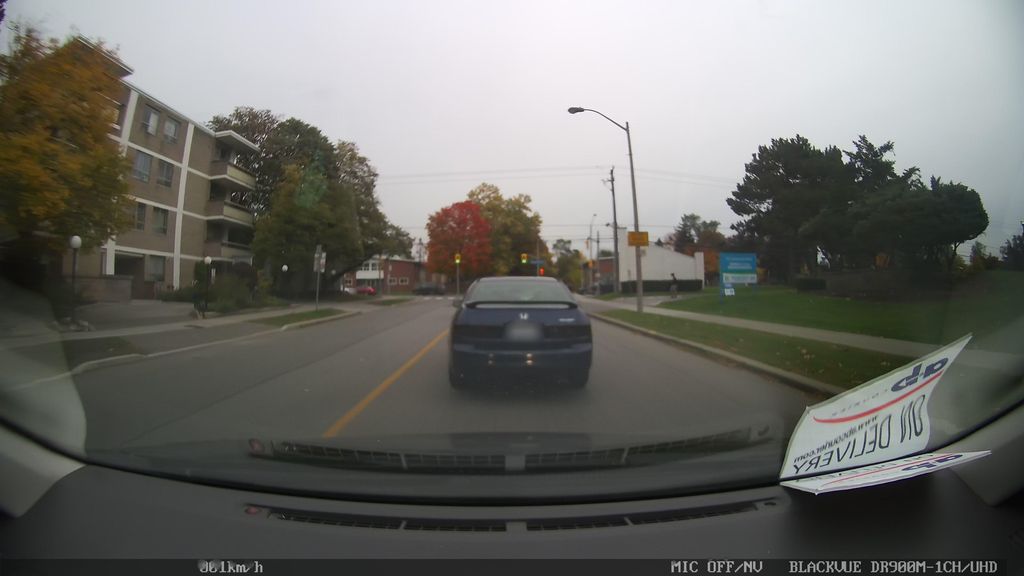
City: toronto